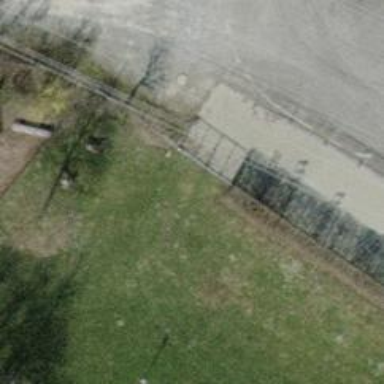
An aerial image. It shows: Hedge barrier.